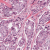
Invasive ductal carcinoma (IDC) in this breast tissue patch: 1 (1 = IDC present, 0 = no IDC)